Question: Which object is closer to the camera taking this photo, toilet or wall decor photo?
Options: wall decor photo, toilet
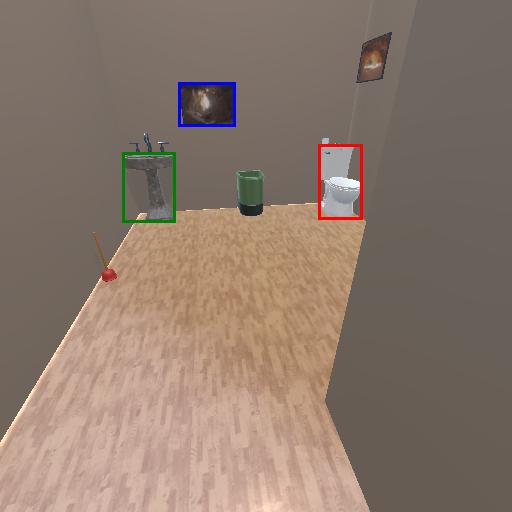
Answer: wall decor photo